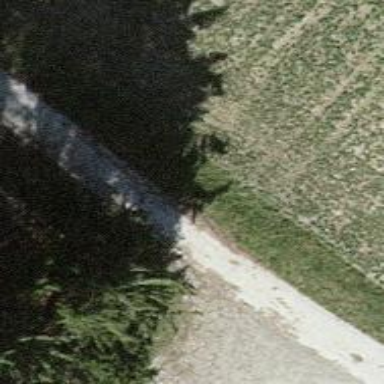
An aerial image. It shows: Well-maintained track road of grade 1.